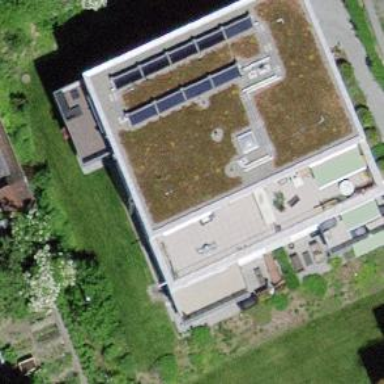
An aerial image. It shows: Apartment building with flat roof.